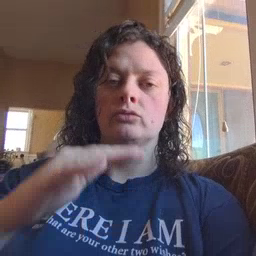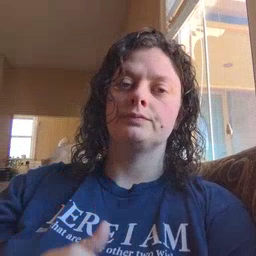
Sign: child